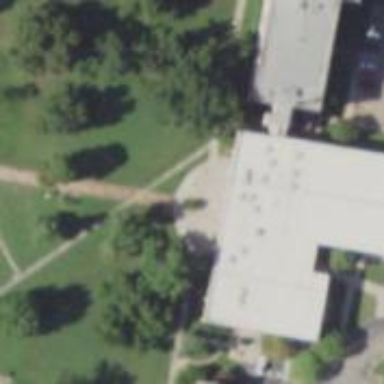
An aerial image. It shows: College building.